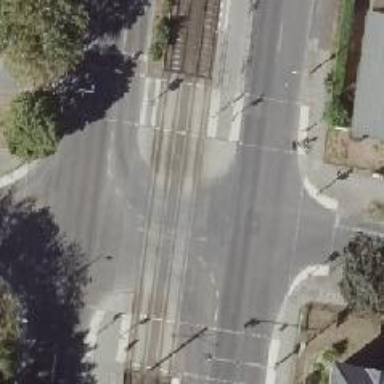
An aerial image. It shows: Tram level crossing on the railway.